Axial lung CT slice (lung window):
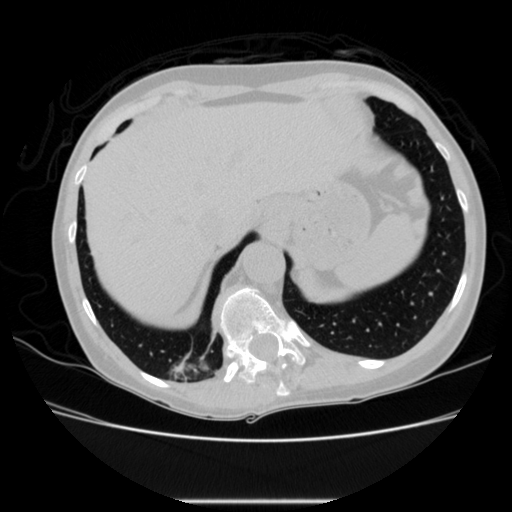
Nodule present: no